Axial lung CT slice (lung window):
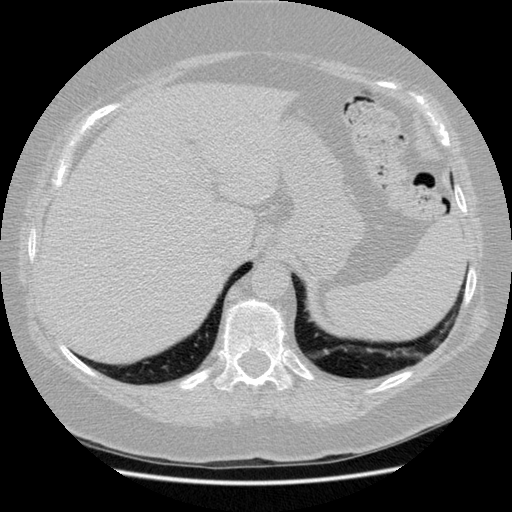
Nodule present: no